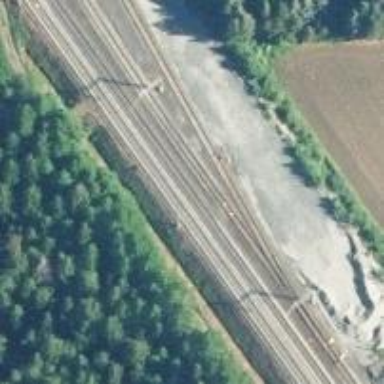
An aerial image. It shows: Wedge is used for the railway derail.